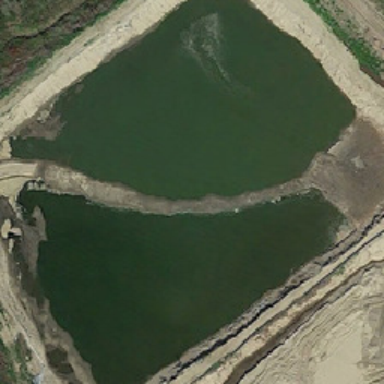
A small road is in an oblique position of a rectangular pond .